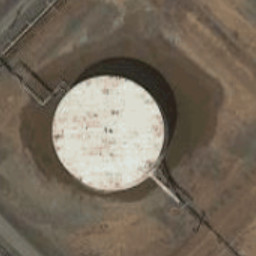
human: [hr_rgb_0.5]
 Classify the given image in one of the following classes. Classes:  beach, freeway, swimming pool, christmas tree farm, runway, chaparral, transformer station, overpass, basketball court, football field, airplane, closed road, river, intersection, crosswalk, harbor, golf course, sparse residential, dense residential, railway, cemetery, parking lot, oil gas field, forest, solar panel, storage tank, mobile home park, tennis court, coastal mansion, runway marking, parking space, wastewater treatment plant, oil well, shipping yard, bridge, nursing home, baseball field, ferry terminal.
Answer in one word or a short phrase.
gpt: storage tank